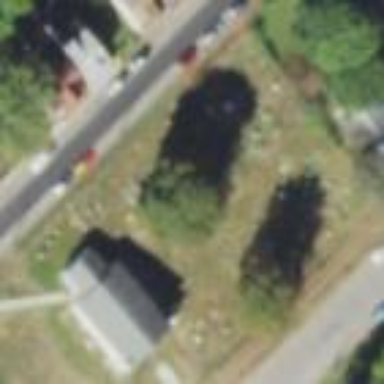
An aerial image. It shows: Cemetery.